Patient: sex M, age 46
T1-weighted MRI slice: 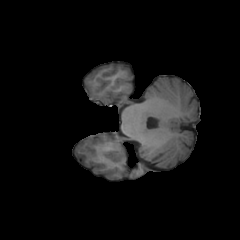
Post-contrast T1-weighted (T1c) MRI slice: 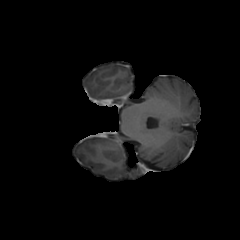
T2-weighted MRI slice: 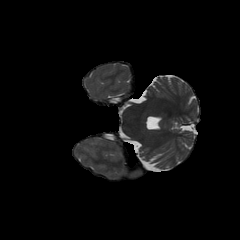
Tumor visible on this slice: no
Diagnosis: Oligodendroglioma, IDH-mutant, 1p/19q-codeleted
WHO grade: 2